Question: I have applied a style to a VCL application in Delphi XE2, but it works OK, but it seems that the main menu has ignored the style. See attached image. Is this a normal behavior?
Any advice on how to apply style to the main menu?
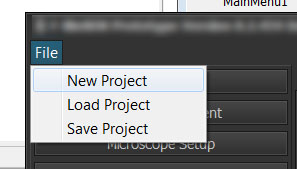
Answer: This is a limitation of the 'TMainMenuBarStyleHook' Vcl Style hook. The normal approach to fix this kind of issue is create and register new 'TMainMenu' Style hook, but unfortunately this Vcl Style hook is used internally by the 'TFormStyleHook' (the vcl style hook of the forms), so this will require which you create a new form style hook as well and this implies a lot of work.
So my suggestion is replace the 'TMainMenu' for a 'TActionMainMenuBar' component which works very well with the vcl styles.